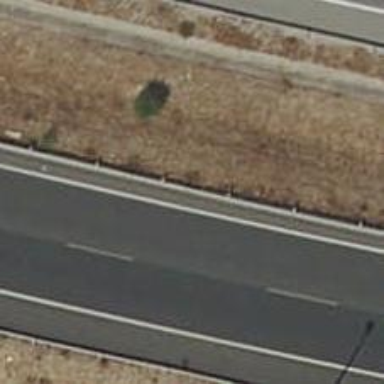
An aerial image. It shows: Kerb serving as barrier.